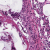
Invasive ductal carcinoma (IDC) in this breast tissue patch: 0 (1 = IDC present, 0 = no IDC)